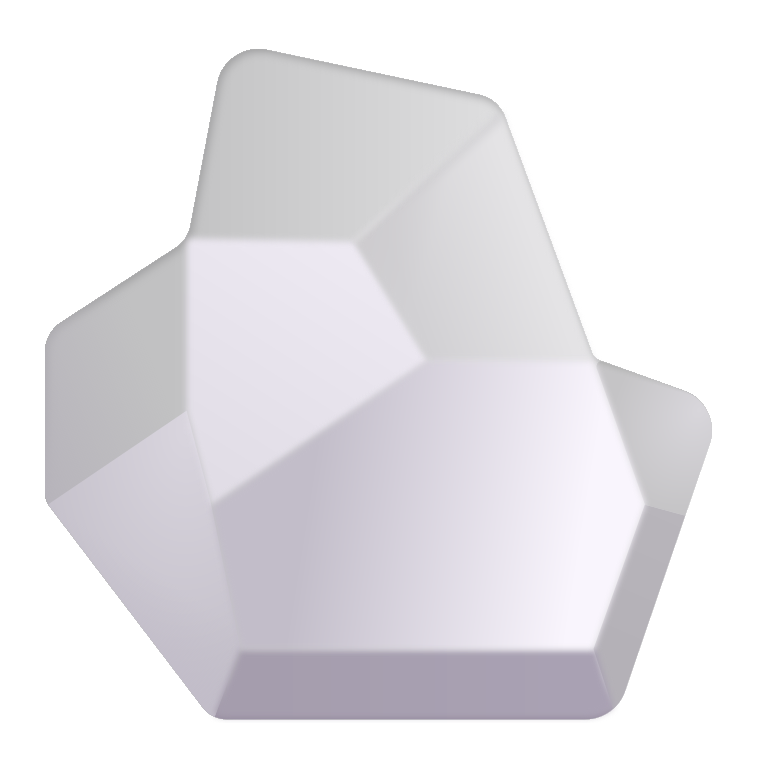
rock color